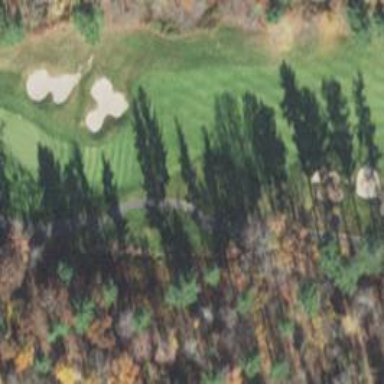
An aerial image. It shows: Path for golf carts.